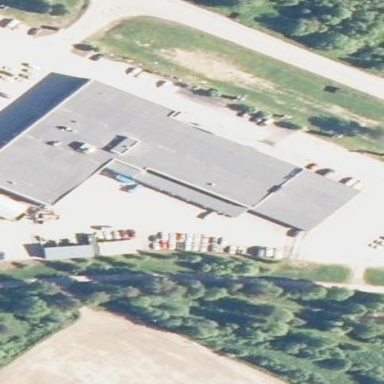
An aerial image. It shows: Building housing car shop.